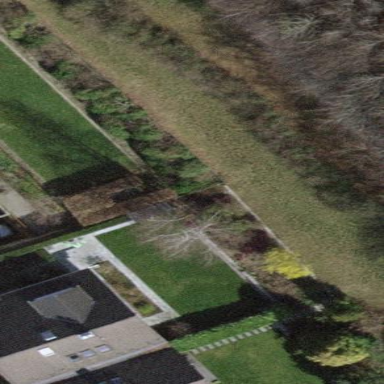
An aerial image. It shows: Residential garden.